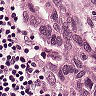
Metastatic tissue present: yes